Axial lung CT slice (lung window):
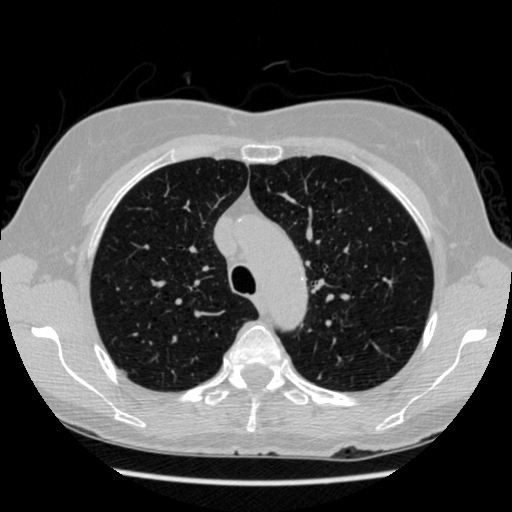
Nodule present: no